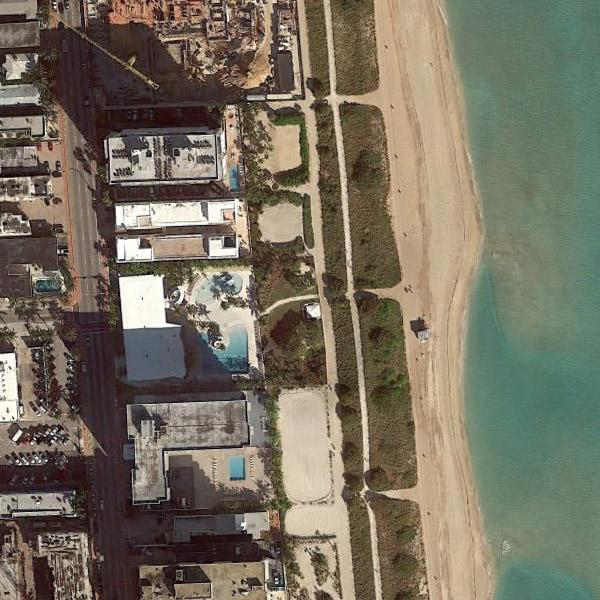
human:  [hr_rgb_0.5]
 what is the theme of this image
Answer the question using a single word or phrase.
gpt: resort